Field crop: maize
Growth stage: 2
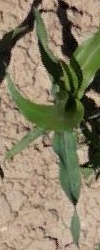
Species: maize